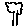
Label: tree